【题型】填空题　【知识点】函数　【难度】medium
函数$f(x)=A\sin(\omega x+\varphi)$（$A$，$\omega$，$\varphi$是常数，$A>0$，$\omega>0$，$0<\varphi<\pi$）\\
\noindent 的部分图象如图所示，则$f(x)=$\underline{\qquad\qquad\qquad\qquad}，$f(0)=$\underline{\qquad\qquad\qquad\qquad}.

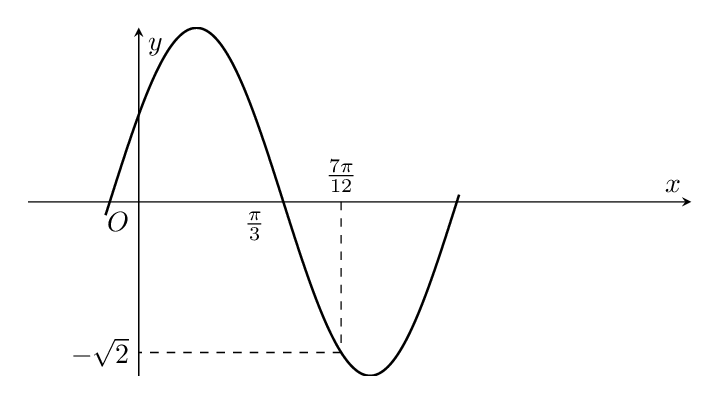
【解答】
\noindent 【答案】\quad $\sqrt{2}\sin\left(2x+\dfrac{\pi}{3}\right)$\quad $\dfrac{\sqrt{6}}{2}$\\
\noindent 【难度】0.65\\
\noindent 【知识点】由图象确定正（余）弦型函数解析式、求函数值\\
\noindent 【分析】根据函数的图象和性质求出$A$，周期和$\omega$，$\varphi$，进而求出函数解析式，再求出$f(0)$．\\
\noindent 【详解】解析：由题图可知，$A=\sqrt{2}$，\\
\noindent $\because \dfrac{T}{4}=\dfrac{7\pi}{12}-\dfrac{\pi}{3}=\dfrac{\pi}{4}$，$\therefore T=\pi$．\\
\noindent 又$\because T=\dfrac{2\pi}{\omega}=\pi$，$\therefore \omega=2$．\\
\noindent 又图象过点$\left(\dfrac{\pi}{3},0\right)$，$\therefore \sin\left(2\times\dfrac{\pi}{3}+\varphi\right)=0$．\\
\noindent 由题图可知$\dfrac{2}{3}\pi+\varphi=2k\pi+\pi$，$k\in\mathbf{Z}$．\\
\noindent $\therefore \varphi=2k\pi+\dfrac{\pi}{3}$，$k\in\mathbf{Z}$．
\noindent $\because 0<\varphi<\pi$，$\therefore \varphi=\dfrac{\pi}{3}$．\\
\noindent $\therefore f(x)=\sqrt{2}\sin\left(2x+\dfrac{\pi}{3}\right)$．\\
\noindent 故$f(0)=\sqrt{2}\sin\dfrac{\pi}{3}=\dfrac{\sqrt{6}}{2}$．\\
\noindent 故答案为：$\sqrt{2}\sin\left(2x+\dfrac{\pi}{3}\right)$；$\dfrac{\sqrt{6}}{2}$